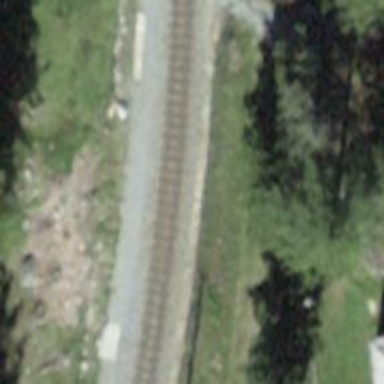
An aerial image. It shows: Narrow-gauge railway track with 1 electrified contact line.